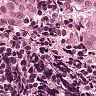
Metastatic tissue present: yes